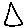
Label: triangle